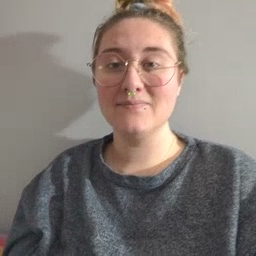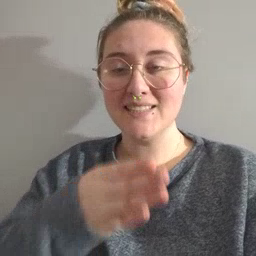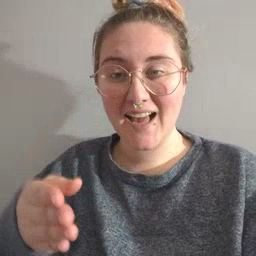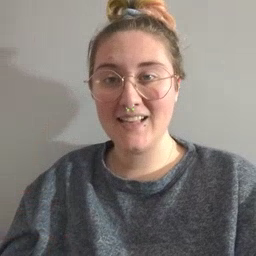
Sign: beside